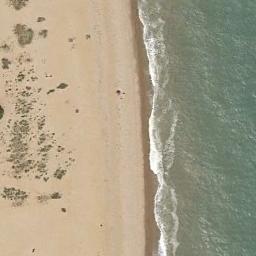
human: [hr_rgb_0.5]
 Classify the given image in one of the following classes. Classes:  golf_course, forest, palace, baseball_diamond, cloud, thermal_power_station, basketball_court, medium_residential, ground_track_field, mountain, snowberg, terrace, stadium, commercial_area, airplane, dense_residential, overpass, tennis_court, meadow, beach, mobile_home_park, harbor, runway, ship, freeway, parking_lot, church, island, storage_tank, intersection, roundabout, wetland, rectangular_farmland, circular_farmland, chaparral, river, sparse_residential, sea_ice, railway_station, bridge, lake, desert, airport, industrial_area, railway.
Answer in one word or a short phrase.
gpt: beach